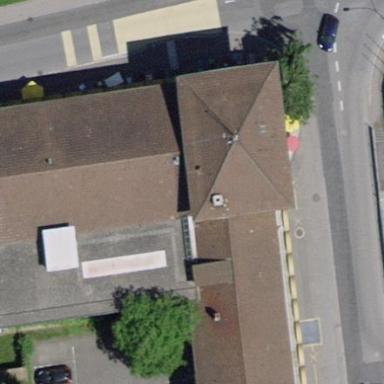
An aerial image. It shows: Retail building that houses furniture shop.